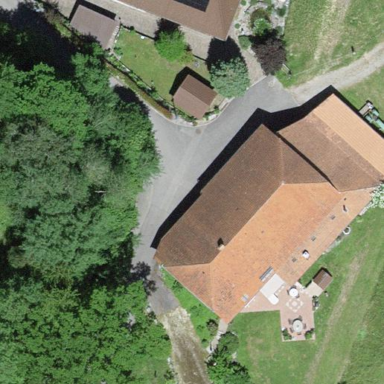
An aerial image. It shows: Farmyard area.